Question: I am creating a Transliterating tool in Java. It's almost complete.
Here is the screenshot.

I am using 'JWindow' for dropdown, .
As, user can write in one input only at one time. I've created this 'window' static, so all Text components use the same instance instead of creating new one.
Problem occurs, when I work in more than one window. It works fine unless both window are showing on screen. But when owner window of this dropdown window is closed, dropdown window is not focusable anymore.
As Javadoc of 'JWindow(Window owner)' constructor says:
> Creates a window with the specified owner window. This window will not be focusable unless its owner is showing on the screen. If owner is null, the shared owner will be used and this window will not be focusable.
So, how can I create a , window, that is shared by all components in different windows.
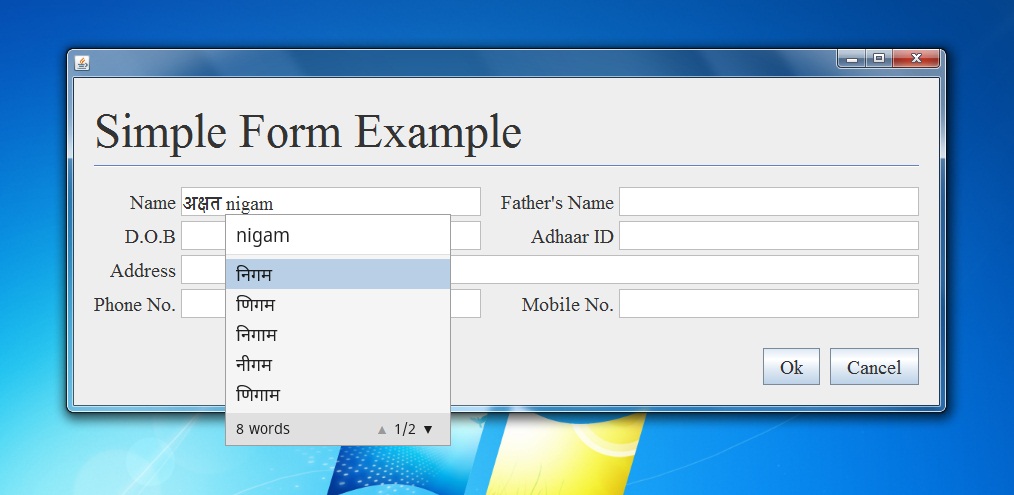
Answer: Don't use a JWindow.
Instead you can use a non decorated JDialog. Then you won't have the focus problem.
Edit:
You can prevent the dialog from initially getting focus when you make it visible by using code like:
'''
dialog.setWindowFocusableState(false);
dialog.setVisible(true);
dialog.setWindowFocusableState(true);
'''